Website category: game
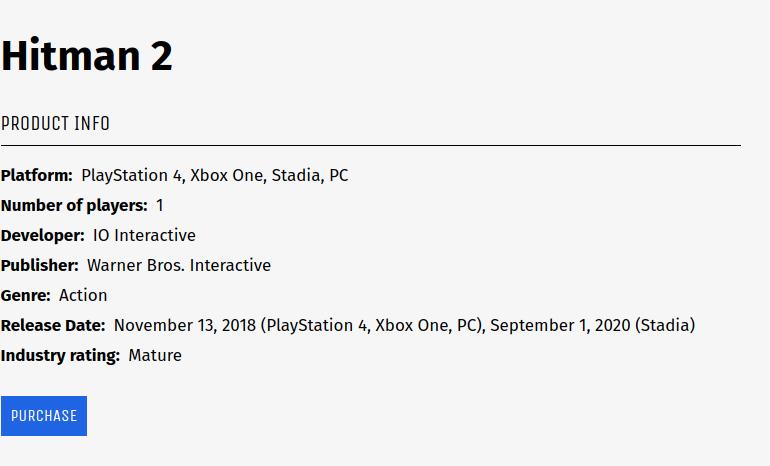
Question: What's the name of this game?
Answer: Hitman 2

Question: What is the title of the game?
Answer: Hitman 2

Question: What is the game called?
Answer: Hitman 2

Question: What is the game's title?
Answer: Hitman 2

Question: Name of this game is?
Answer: Hitman 2

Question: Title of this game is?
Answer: Hitman 2

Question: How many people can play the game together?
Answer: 1

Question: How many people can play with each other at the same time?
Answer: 1

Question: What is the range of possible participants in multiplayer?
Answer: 1

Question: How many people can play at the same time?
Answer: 1

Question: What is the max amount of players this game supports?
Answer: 1

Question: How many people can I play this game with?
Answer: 1

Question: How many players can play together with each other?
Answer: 1

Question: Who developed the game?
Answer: IO Interactive

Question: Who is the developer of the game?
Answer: IO Interactive

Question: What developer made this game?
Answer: IO Interactive

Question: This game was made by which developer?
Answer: IO Interactive

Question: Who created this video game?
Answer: IO Interactive

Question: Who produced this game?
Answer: IO Interactive

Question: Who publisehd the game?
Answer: Warner Bros. Interactive

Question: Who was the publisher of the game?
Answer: Warner Bros. Interactive

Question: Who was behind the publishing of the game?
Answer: Warner Bros. Interactive

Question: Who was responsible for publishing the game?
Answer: Warner Bros. Interactive

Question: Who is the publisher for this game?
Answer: Warner Bros. Interactive

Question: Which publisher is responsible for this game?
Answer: Warner Bros. Interactive

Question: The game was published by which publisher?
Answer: Warner Bros. Interactive

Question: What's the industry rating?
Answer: Mature

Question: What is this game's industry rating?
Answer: Mature

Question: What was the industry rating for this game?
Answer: Mature

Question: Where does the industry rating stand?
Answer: Mature

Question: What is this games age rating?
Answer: Mature

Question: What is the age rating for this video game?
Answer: Mature

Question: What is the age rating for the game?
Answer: Mature

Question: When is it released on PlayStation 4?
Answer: November 13, 2018

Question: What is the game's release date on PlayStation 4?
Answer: November 13, 2018

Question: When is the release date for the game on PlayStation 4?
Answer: November 13, 2018

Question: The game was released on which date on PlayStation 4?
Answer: November 13, 2018

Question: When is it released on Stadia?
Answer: September 1, 2020

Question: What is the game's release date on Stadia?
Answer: September 1, 2020

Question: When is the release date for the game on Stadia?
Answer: September 1, 2020

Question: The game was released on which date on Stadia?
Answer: September 1, 2020

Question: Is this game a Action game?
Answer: yes

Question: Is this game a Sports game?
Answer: no

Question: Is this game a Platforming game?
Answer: no

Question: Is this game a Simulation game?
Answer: no

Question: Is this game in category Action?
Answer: yes

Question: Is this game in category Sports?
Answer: no

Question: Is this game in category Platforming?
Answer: no

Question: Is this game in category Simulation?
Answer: no

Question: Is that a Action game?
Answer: yes

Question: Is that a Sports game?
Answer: no

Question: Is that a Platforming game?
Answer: no

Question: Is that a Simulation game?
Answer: no

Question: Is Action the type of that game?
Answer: yes

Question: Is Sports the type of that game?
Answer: no

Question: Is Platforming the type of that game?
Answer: no

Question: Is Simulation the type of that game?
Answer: no

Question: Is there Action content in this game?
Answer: yes

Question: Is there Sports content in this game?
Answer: no

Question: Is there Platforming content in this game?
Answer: no

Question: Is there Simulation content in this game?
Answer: no

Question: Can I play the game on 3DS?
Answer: no

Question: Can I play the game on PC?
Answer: yes

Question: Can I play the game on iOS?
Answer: no